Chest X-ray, AP view. Patient: 66 years old, sex M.
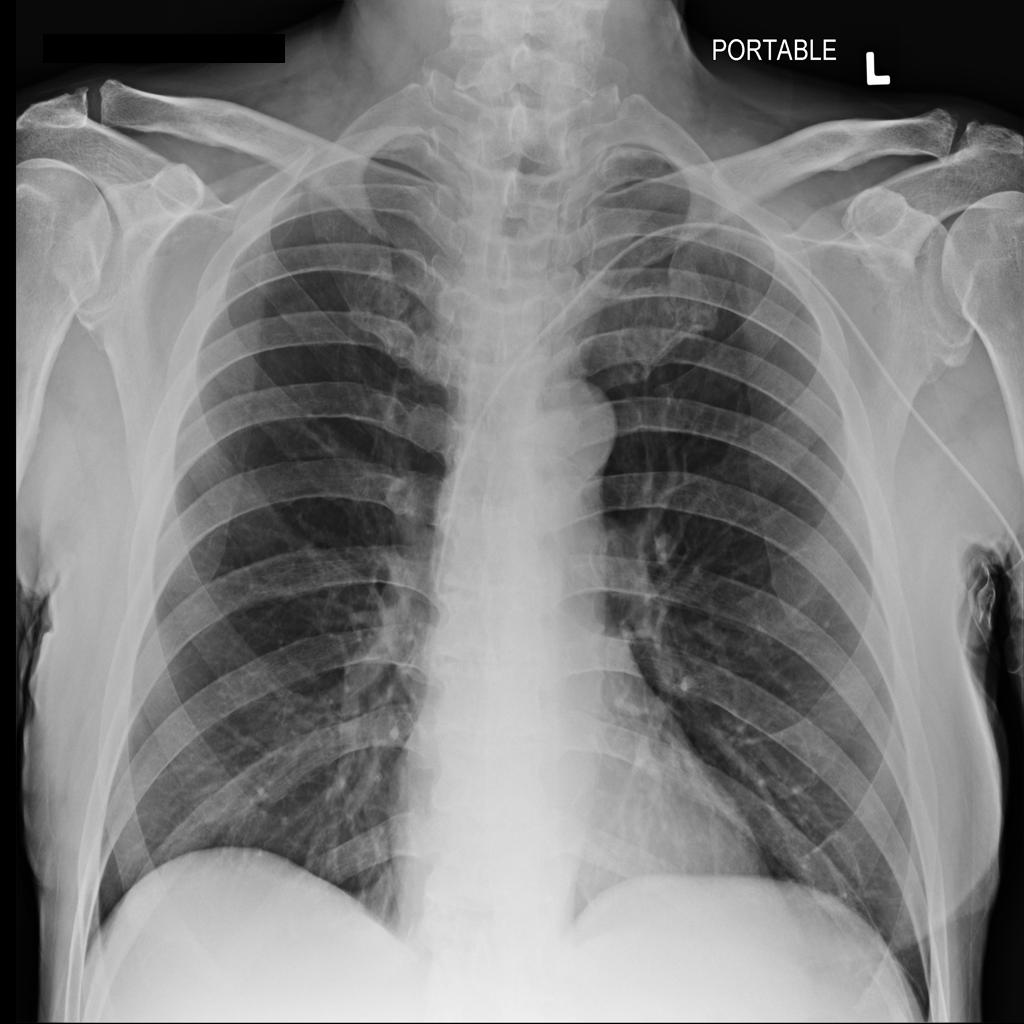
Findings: No Finding